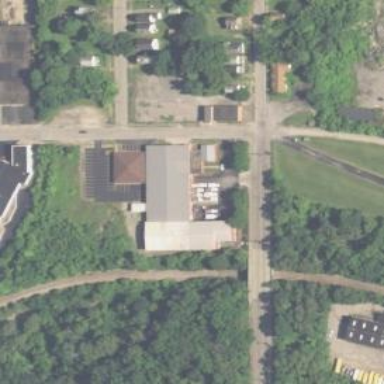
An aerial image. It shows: Industrial building.